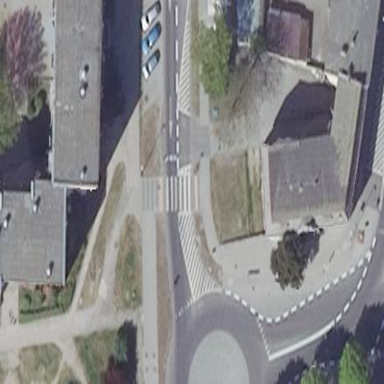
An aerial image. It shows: Footway area.